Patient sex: M
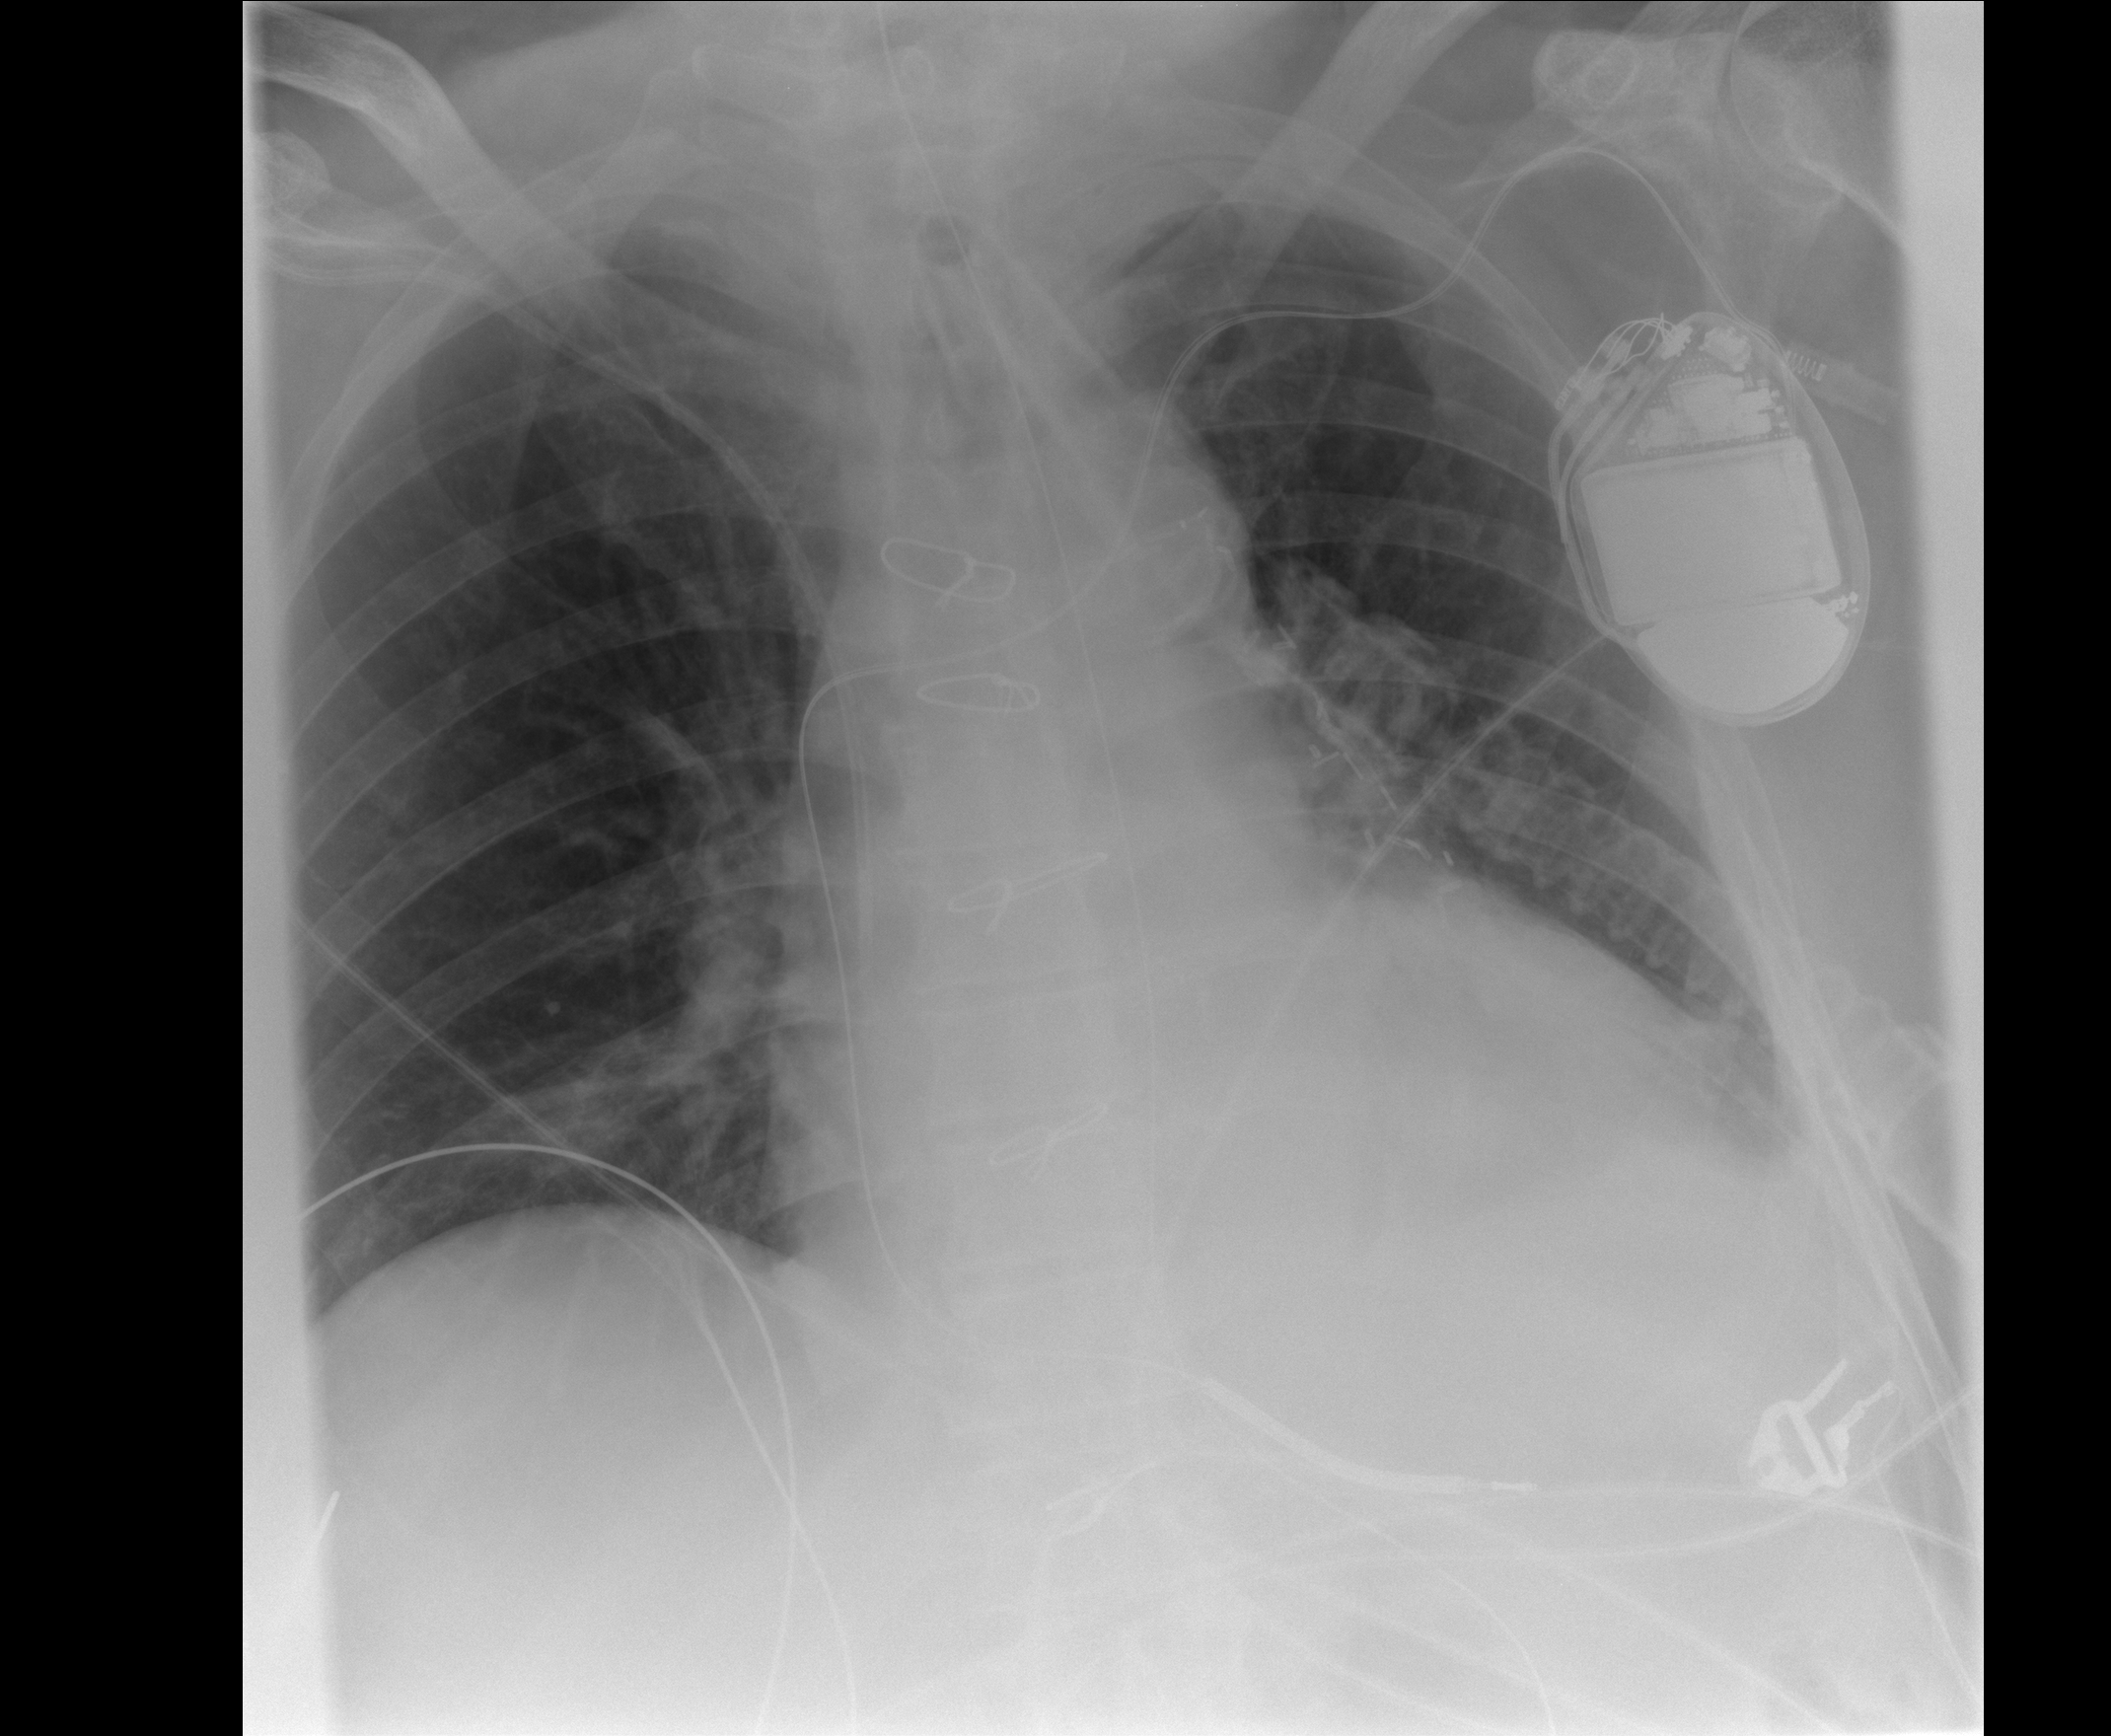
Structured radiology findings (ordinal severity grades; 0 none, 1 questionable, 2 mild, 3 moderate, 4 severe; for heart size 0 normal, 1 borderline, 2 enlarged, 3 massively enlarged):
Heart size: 2
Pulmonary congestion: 0
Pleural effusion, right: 1
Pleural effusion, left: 1
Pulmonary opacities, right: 0
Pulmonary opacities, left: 0
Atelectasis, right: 0
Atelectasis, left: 1